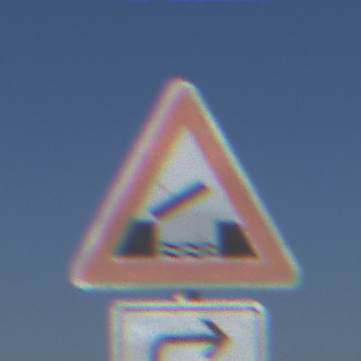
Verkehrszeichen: BeweglicheBruecke
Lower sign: RichtungsangabeDurchPfeile5
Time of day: MorningAfternoon
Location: Outdoor (Nature)
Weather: PartlyCloudy
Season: NotSpecified
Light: Natural